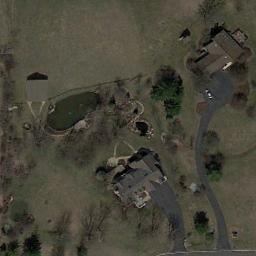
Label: sparse_residential